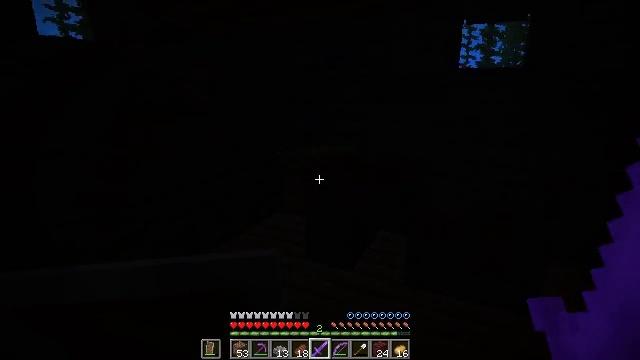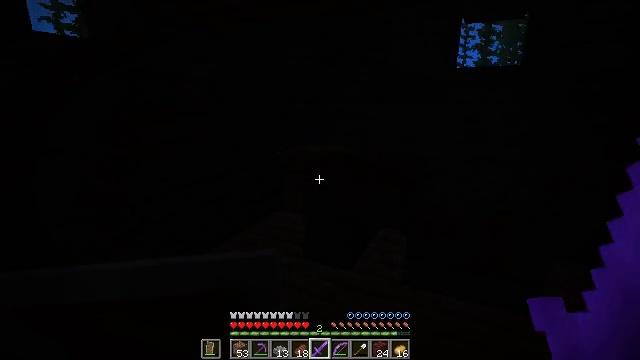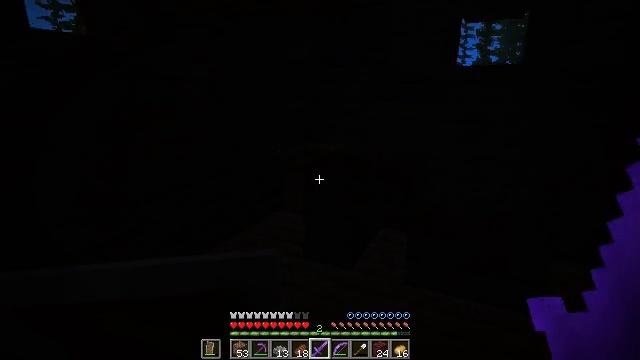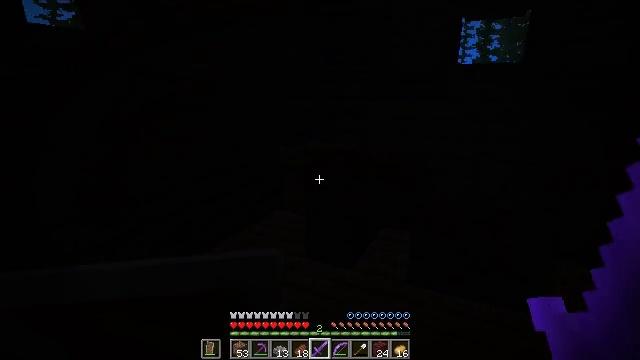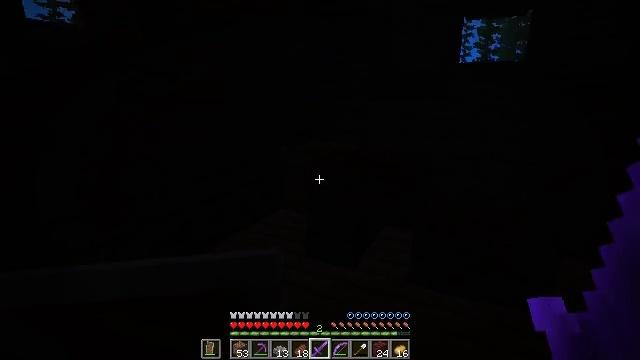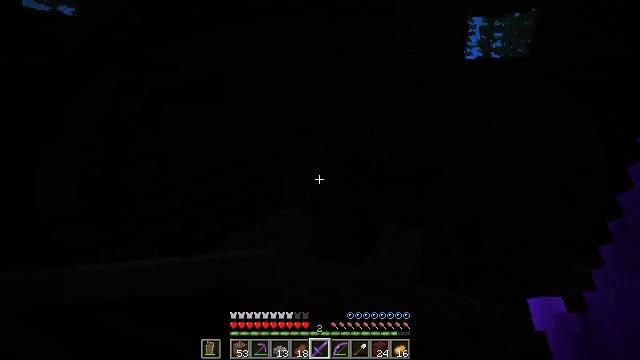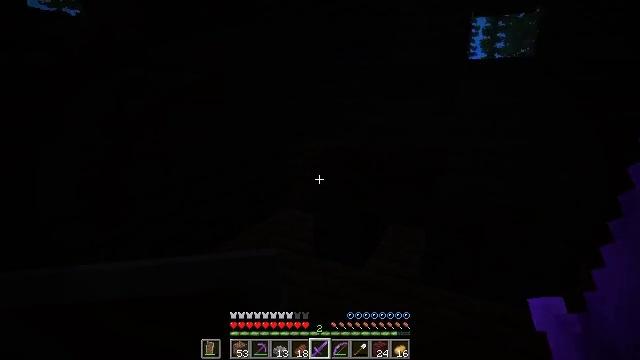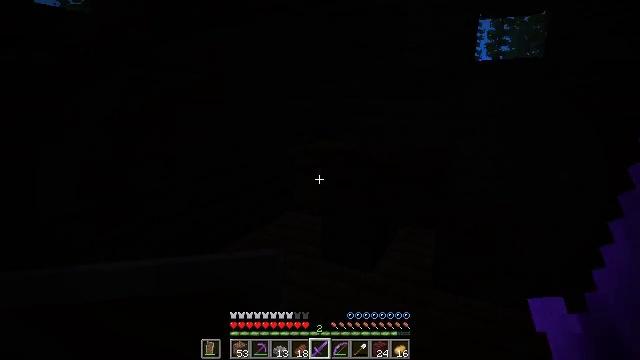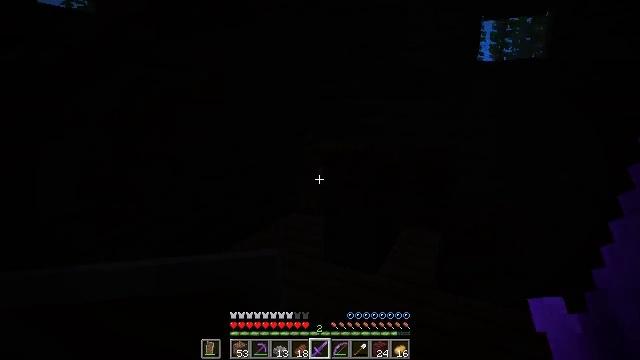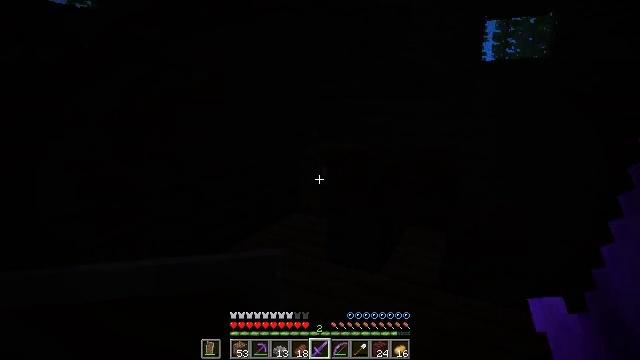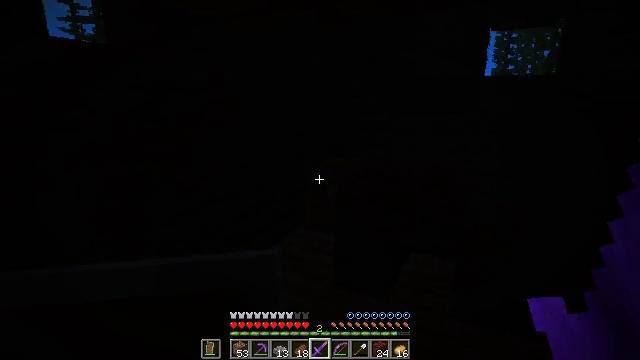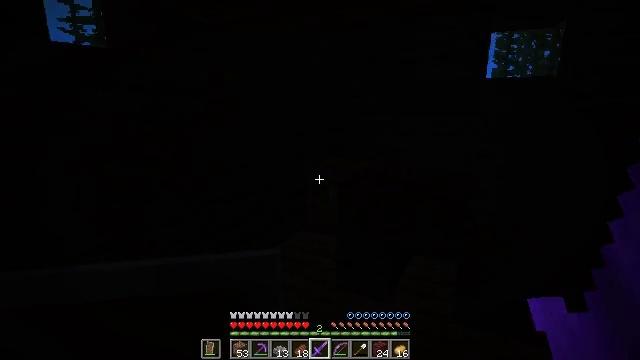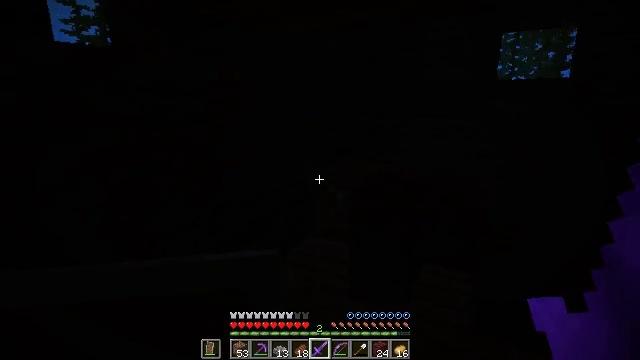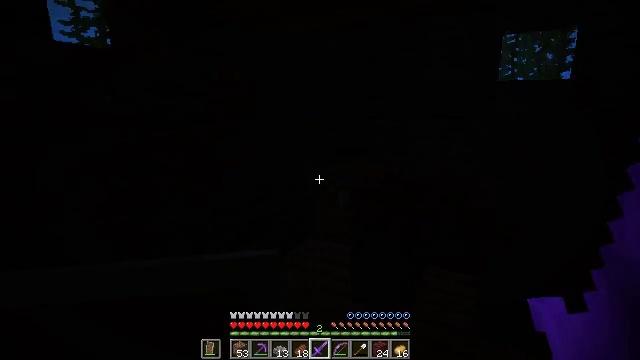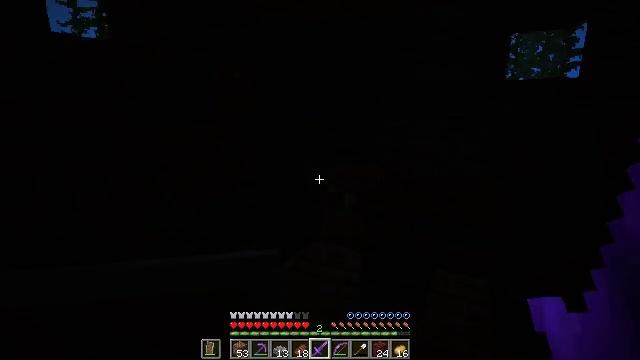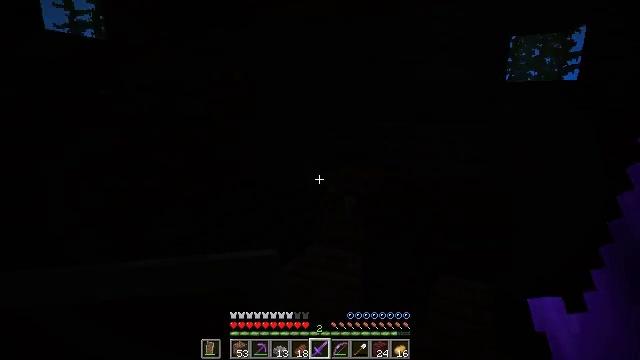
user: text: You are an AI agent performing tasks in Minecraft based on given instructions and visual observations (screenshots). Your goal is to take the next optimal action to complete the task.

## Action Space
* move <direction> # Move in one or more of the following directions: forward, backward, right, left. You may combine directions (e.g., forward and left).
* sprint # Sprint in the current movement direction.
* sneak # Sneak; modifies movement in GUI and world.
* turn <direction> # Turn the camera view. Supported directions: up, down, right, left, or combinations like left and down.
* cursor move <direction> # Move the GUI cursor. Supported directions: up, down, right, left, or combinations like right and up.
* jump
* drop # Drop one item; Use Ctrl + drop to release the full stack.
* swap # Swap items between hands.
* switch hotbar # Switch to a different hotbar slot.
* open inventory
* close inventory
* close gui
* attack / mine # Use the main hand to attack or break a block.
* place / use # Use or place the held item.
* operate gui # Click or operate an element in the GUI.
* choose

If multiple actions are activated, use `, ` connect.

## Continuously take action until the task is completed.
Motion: motion action
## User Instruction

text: mine block bubble coral block
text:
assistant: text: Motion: move forward and move left
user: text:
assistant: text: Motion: move forward and move left
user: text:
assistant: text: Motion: move forward and move left
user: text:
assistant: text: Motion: move forward and move left
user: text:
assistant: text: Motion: move forward and move left
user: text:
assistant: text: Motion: move forward and move left
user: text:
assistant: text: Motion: move forward and move left
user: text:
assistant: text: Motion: move forward and move left
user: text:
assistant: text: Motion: move forward and move left
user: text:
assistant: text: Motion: move forward and move left
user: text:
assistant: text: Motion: move forward and move left
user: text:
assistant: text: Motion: move forward and move left
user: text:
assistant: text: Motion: move forward and move left
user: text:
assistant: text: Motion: move forward
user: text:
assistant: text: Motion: move forward
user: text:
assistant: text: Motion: move forward
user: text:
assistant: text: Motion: move forward
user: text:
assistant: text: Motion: move forward
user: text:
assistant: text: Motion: move forward, turn right
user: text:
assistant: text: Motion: move forward, turn right and down
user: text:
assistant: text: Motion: move forward, turn right
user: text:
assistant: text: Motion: move forward
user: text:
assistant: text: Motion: turn down
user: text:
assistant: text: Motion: turn down, use / place
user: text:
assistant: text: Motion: turn down, use / place
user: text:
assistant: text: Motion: use / place
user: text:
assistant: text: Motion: use / place
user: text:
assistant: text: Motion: no_op
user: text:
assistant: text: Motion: no_op
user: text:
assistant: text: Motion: no_op